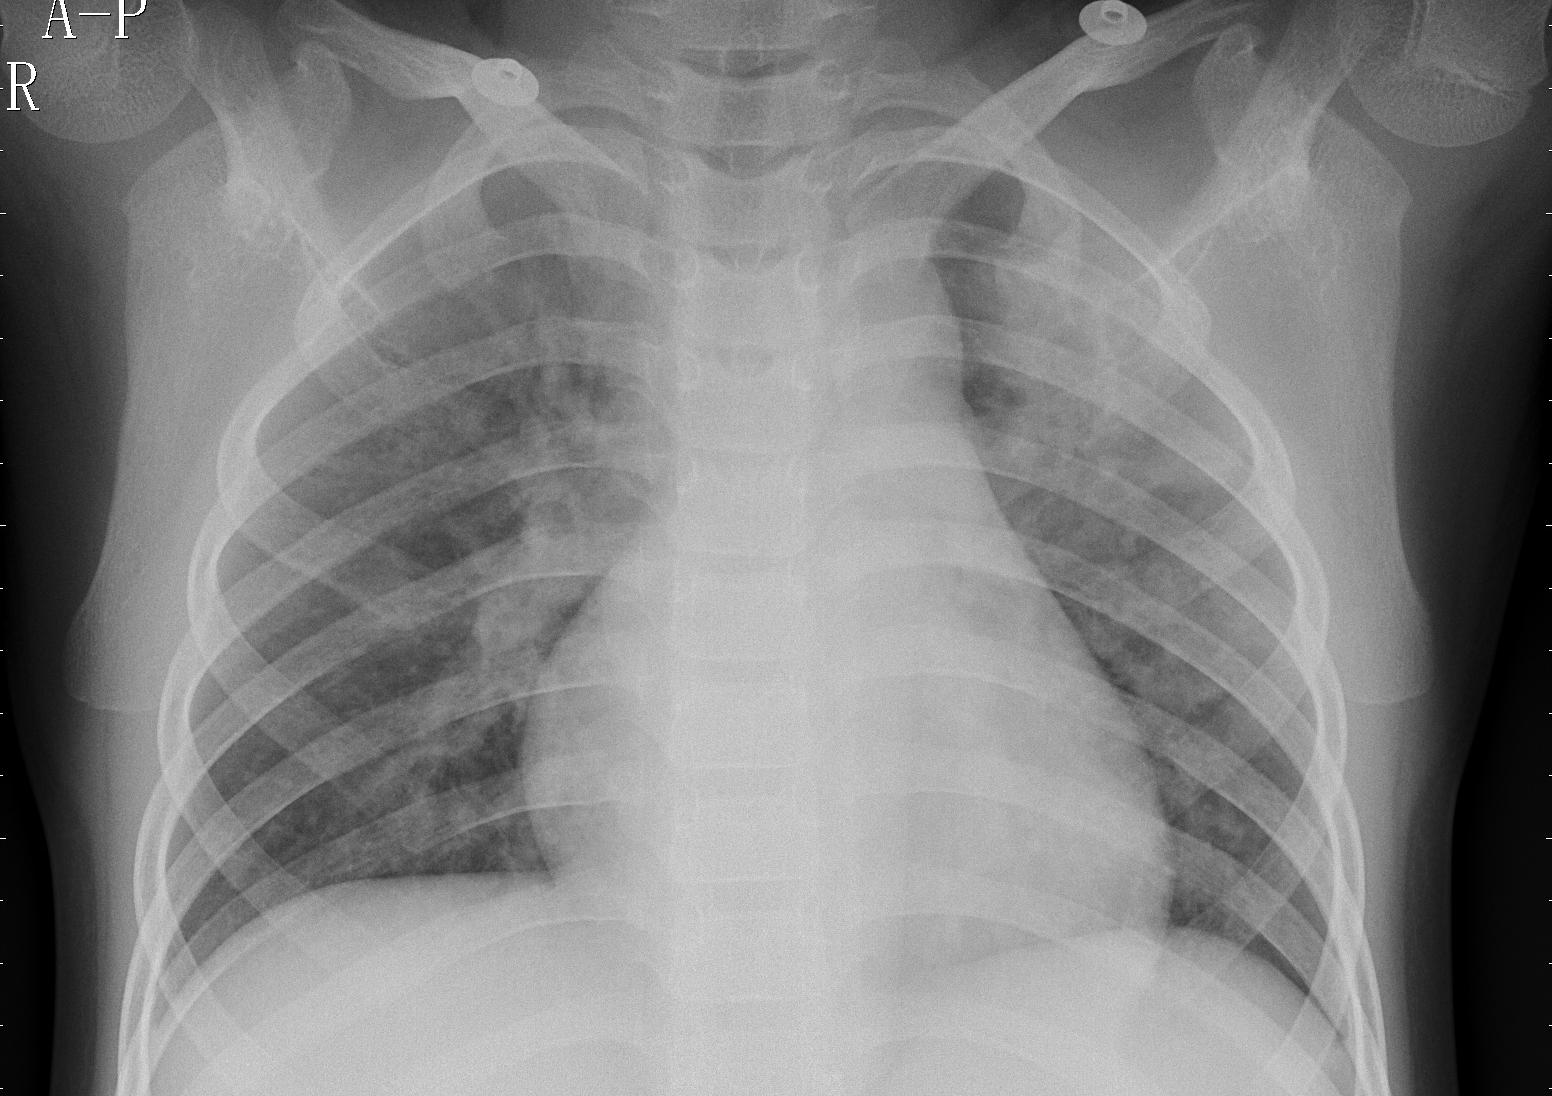
Diagnosis: PNEUMONIA